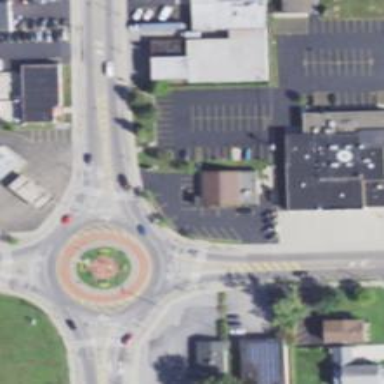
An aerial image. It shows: Secondary road made of asphalt leading to roundabout.